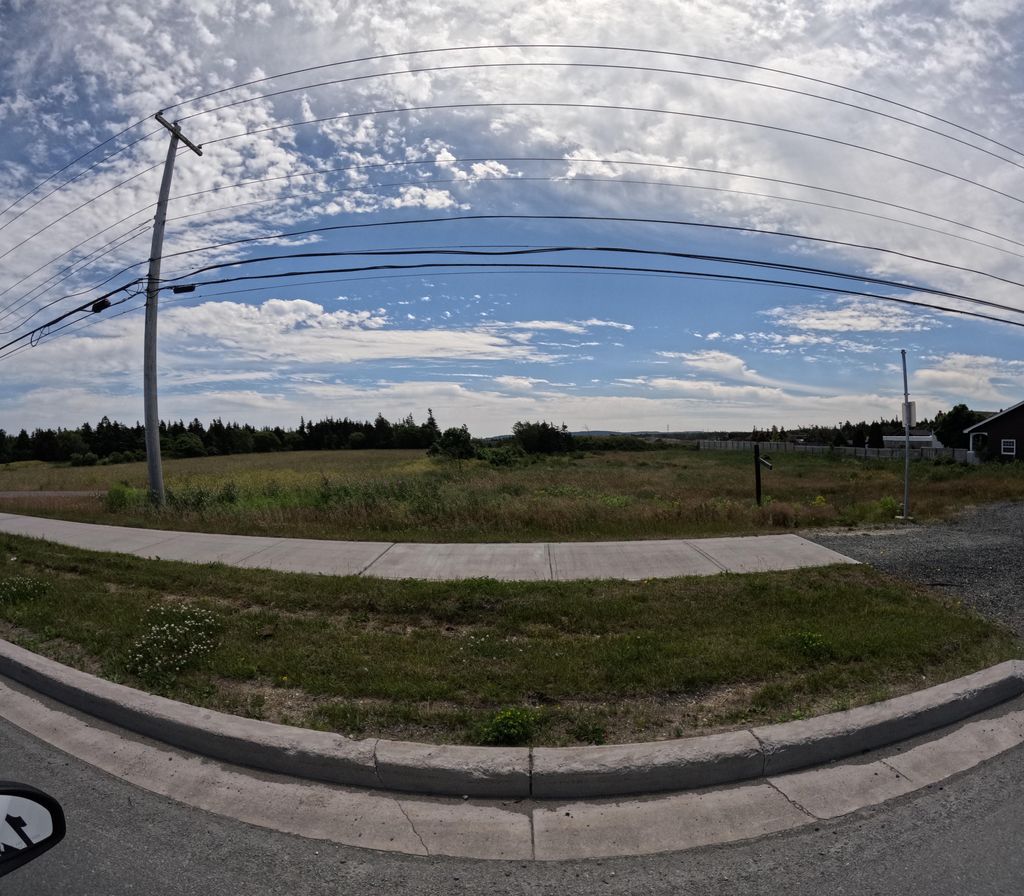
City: st_johns